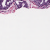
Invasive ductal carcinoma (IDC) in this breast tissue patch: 0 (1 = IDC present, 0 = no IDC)